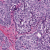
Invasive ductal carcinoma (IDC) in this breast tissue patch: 0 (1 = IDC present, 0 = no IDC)